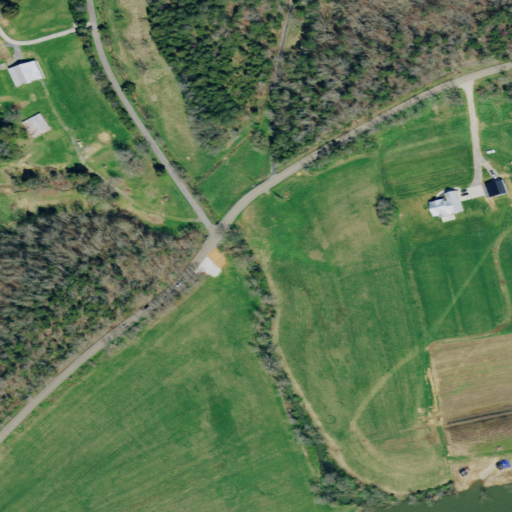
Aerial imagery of valley in Tennessee named Moulden Hollow containing pasture, open development, mixed forest, deciduous forest, evergreen forest, and low intensity development